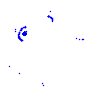
Particle: electron